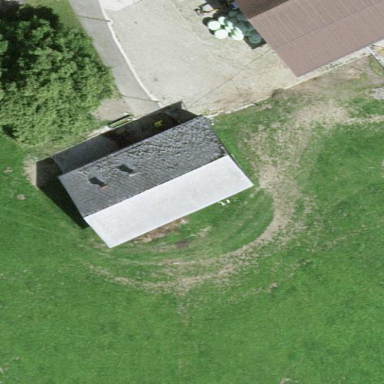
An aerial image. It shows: Gabled roof on farm auxiliary building.